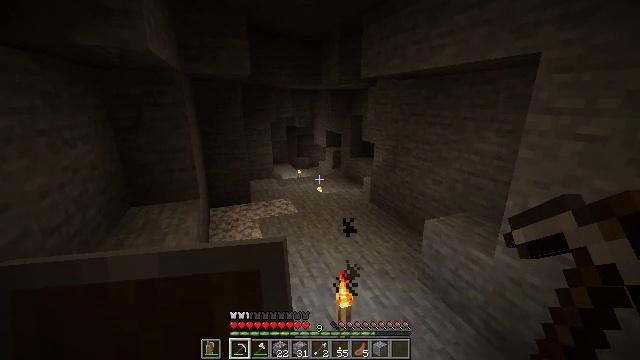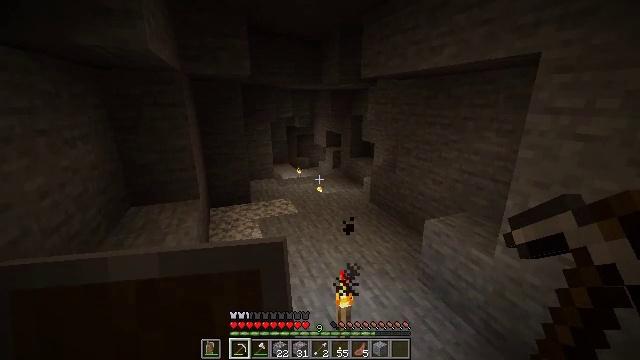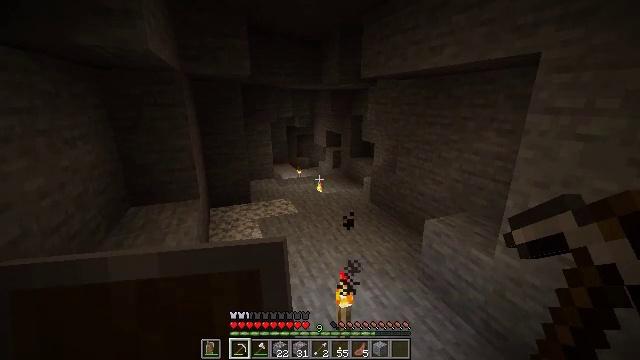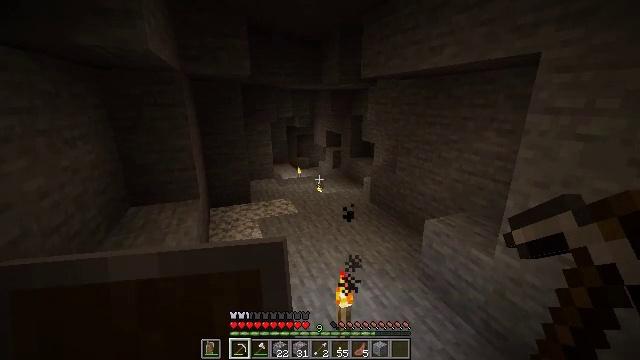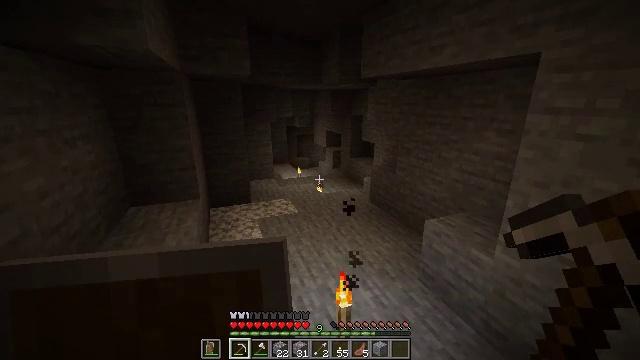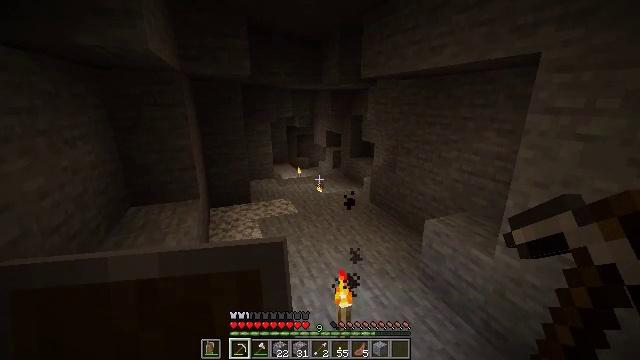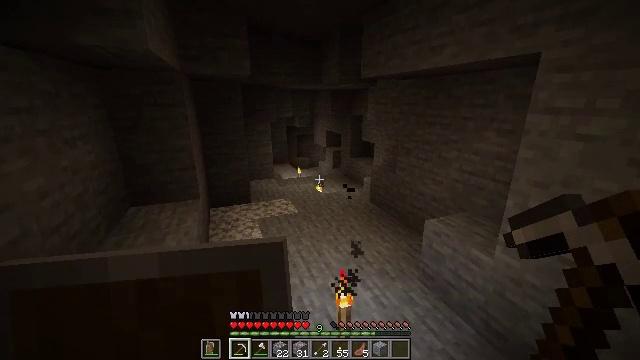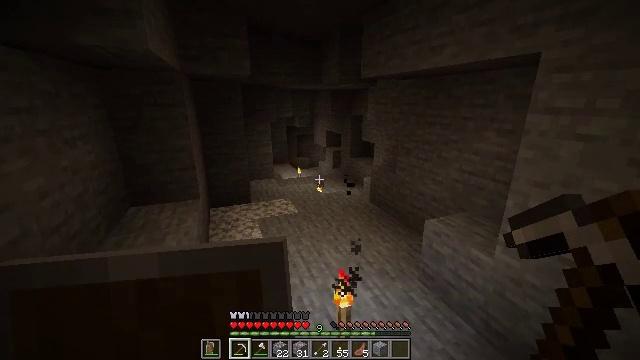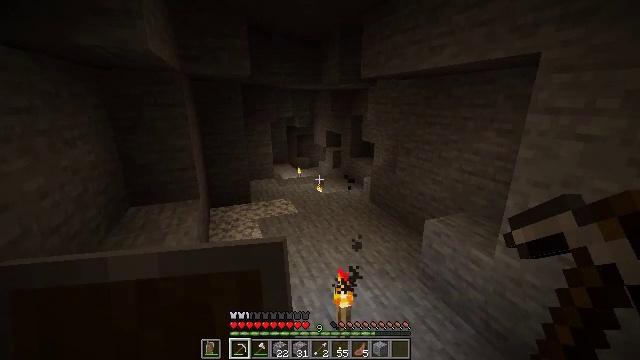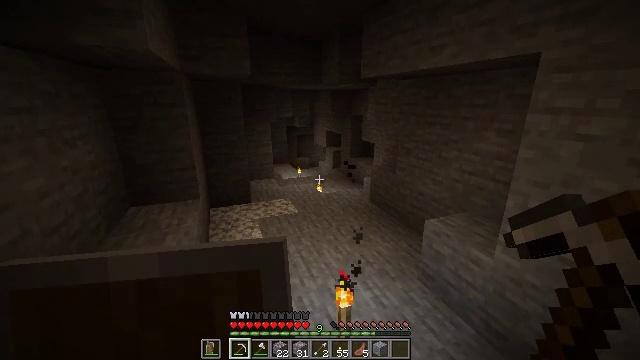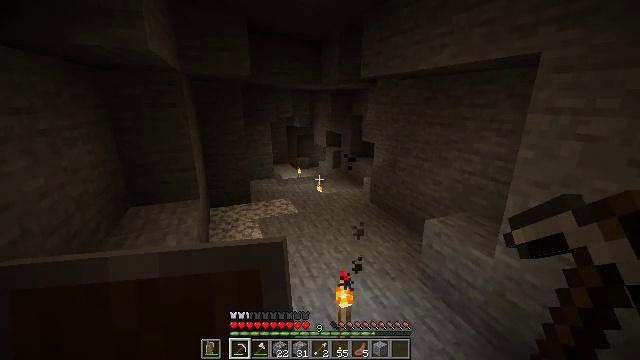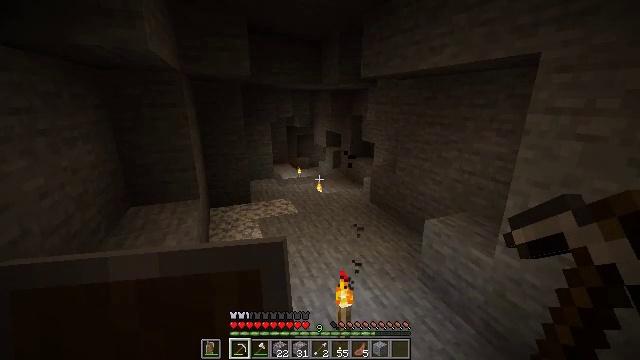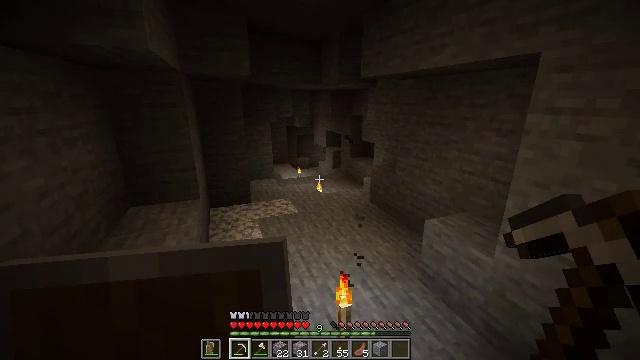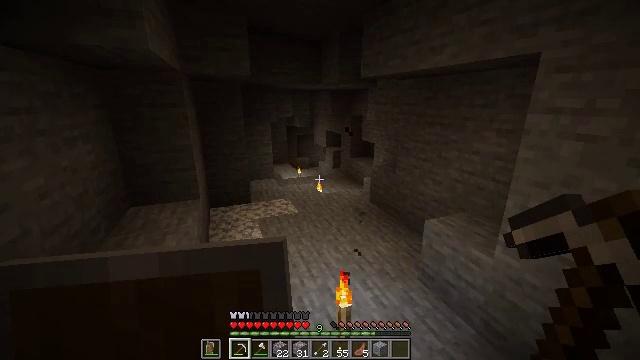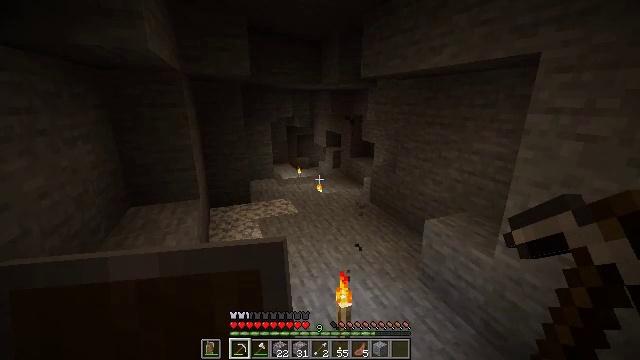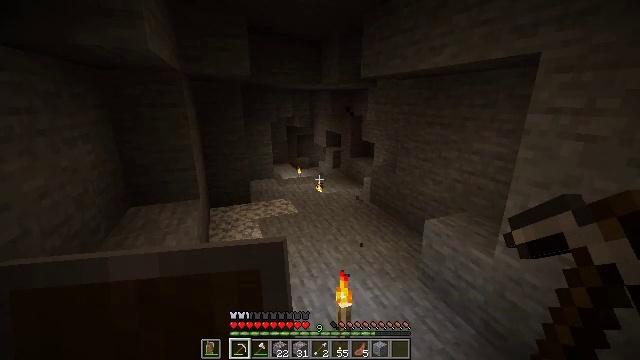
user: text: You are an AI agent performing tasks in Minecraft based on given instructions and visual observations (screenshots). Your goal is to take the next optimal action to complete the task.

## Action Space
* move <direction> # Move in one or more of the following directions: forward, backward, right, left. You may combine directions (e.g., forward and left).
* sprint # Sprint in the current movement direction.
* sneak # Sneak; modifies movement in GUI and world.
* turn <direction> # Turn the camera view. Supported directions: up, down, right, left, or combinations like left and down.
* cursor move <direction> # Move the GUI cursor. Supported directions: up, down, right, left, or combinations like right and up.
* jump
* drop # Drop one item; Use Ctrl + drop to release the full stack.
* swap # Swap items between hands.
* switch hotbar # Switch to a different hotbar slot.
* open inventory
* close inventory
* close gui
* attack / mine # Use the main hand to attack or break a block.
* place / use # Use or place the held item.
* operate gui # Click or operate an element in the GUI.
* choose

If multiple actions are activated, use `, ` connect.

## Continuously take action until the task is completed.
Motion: motion action
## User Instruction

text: Drop an iron pickaxe.
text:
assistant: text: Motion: no_op
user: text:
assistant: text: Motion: no_op
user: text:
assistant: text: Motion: no_op
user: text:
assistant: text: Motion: no_op
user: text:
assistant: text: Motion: no_op
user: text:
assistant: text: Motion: no_op
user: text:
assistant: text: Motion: no_op
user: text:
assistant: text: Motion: no_op
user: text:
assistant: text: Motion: no_op
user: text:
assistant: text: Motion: no_op
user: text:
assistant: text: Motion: no_op
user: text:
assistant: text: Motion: no_op
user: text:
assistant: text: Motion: no_op
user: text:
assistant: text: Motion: no_op
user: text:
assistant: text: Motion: no_op
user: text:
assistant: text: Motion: no_op
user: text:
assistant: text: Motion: no_op
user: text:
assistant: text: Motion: no_op
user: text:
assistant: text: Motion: no_op
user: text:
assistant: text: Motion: no_op
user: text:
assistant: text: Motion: no_op
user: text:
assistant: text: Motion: no_op
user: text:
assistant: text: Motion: no_op
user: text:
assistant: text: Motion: no_op
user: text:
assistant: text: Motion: no_op
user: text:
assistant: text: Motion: no_op
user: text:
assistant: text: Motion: no_op
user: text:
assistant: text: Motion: no_op
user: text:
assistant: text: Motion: no_op
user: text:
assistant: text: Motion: no_op